Aerial crown-view tile of a tropical tree (Barro Colorado Island, Panama), acquired 20241112:
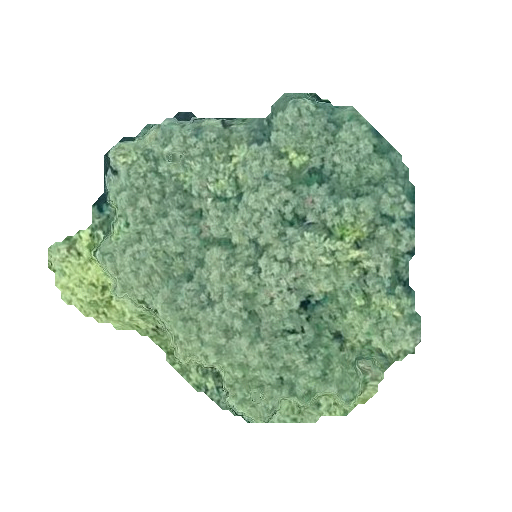
Species: Astronium graveolens
GBIF accepted scientific name: Astronium graveolens
Crown area: 134.015 m²